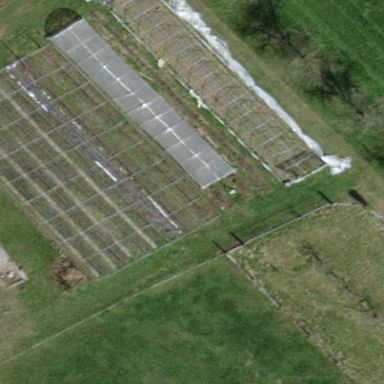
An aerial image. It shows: Greenhouse.